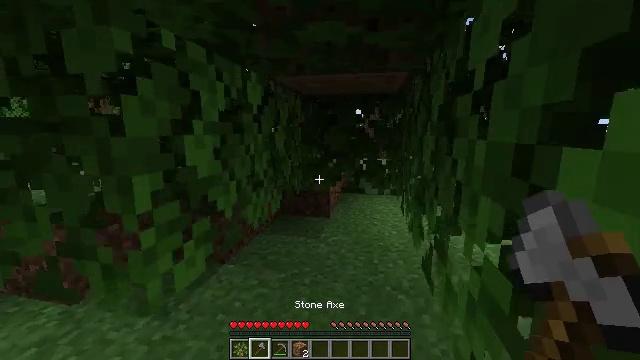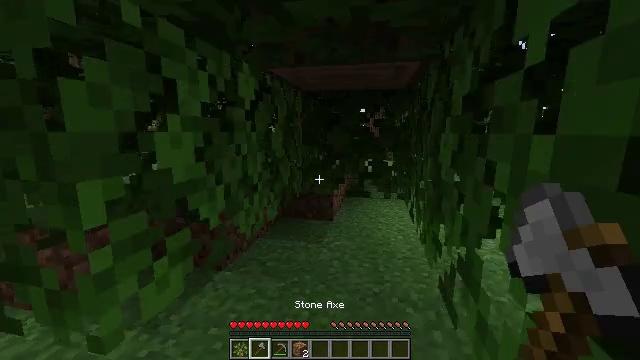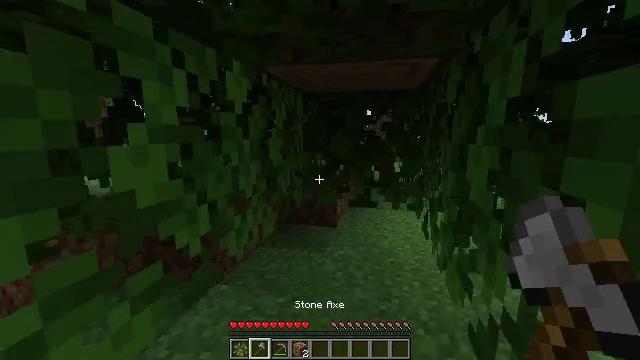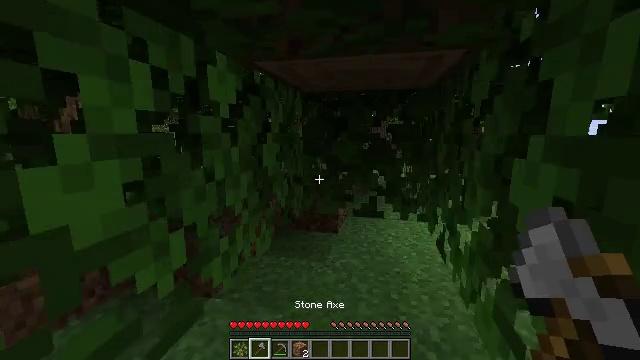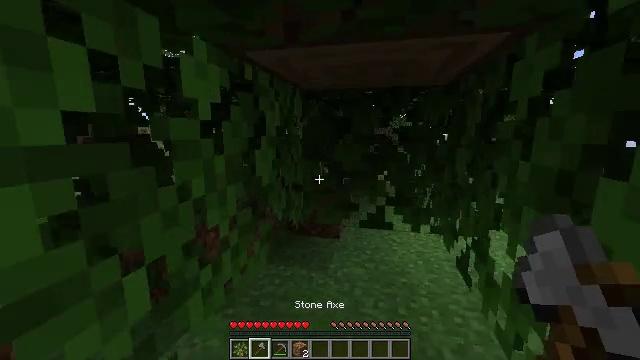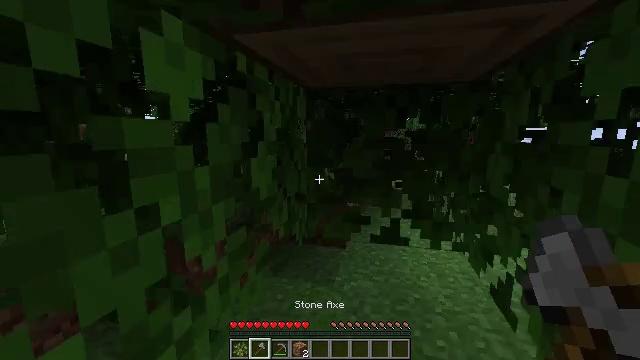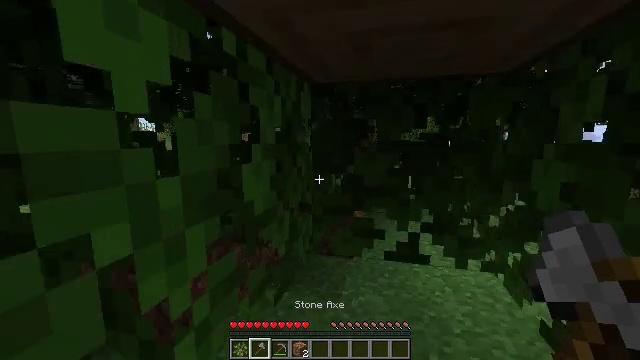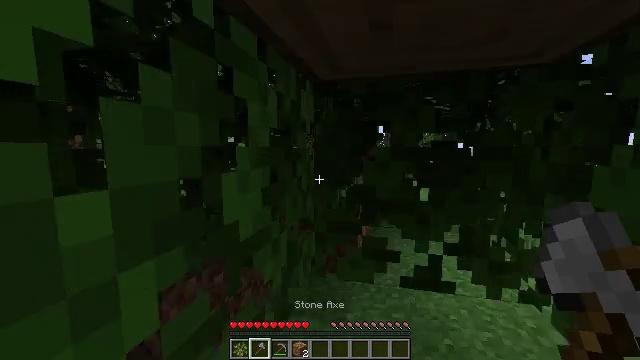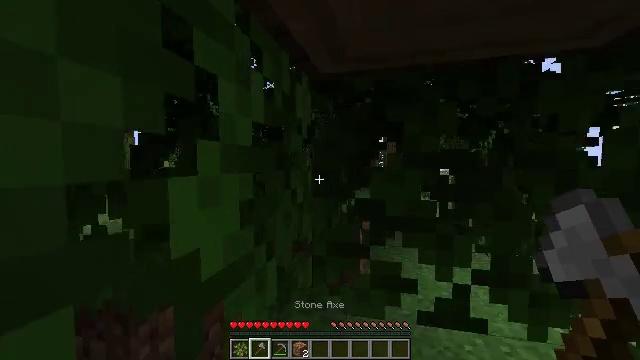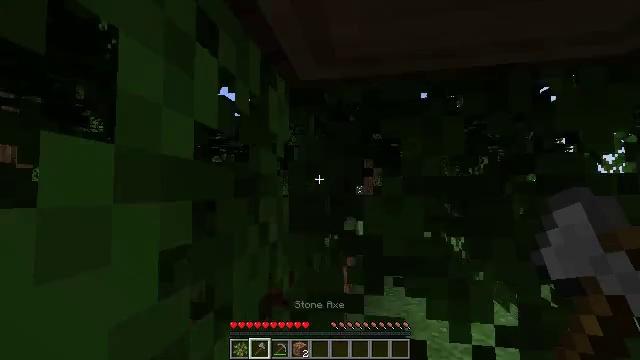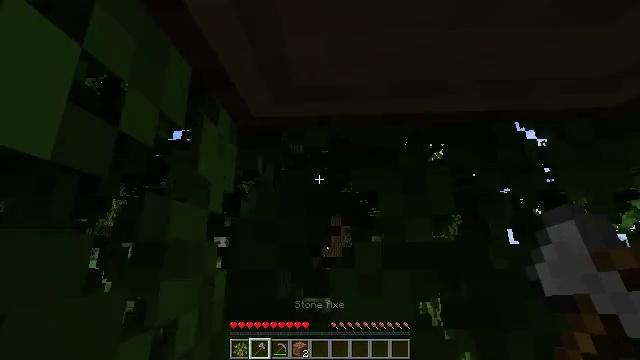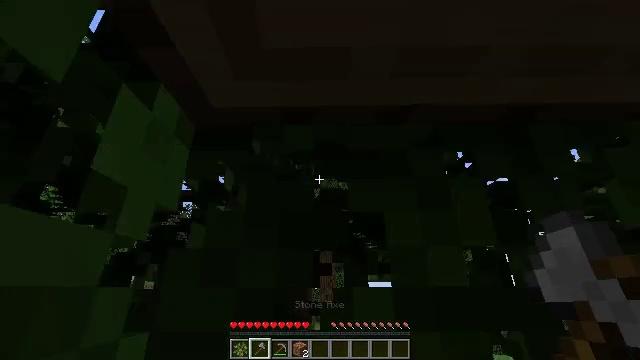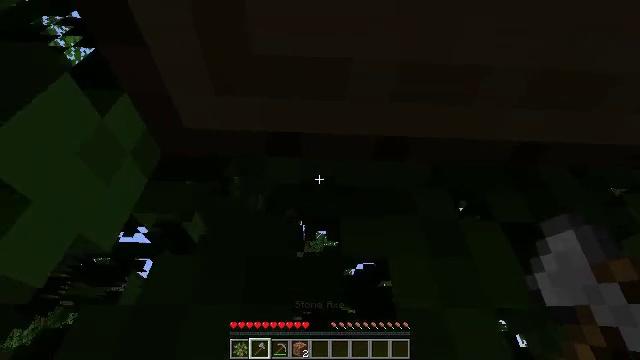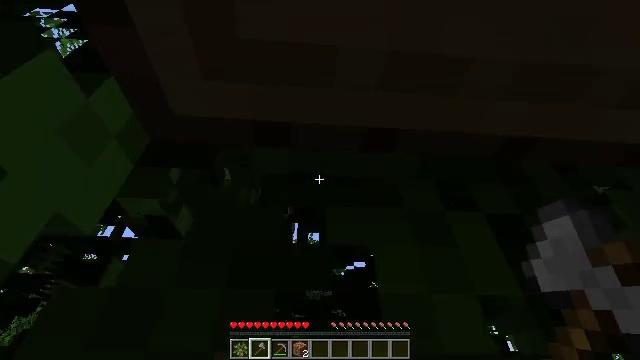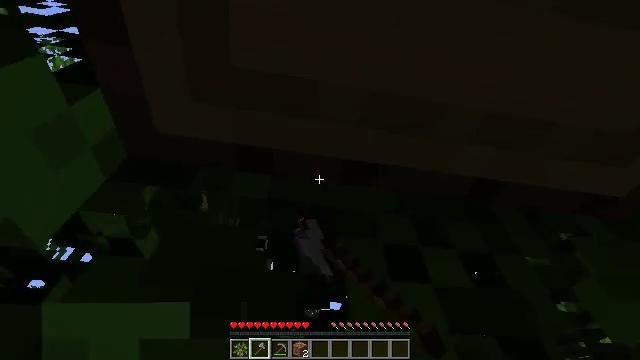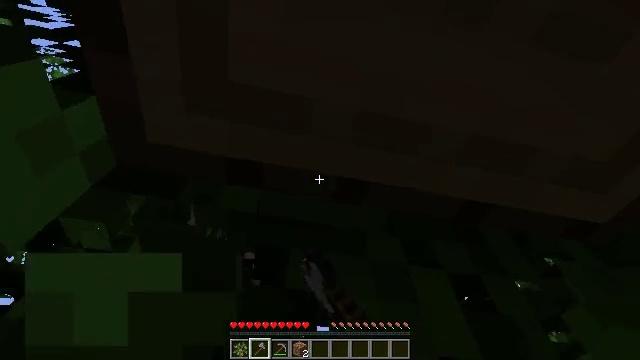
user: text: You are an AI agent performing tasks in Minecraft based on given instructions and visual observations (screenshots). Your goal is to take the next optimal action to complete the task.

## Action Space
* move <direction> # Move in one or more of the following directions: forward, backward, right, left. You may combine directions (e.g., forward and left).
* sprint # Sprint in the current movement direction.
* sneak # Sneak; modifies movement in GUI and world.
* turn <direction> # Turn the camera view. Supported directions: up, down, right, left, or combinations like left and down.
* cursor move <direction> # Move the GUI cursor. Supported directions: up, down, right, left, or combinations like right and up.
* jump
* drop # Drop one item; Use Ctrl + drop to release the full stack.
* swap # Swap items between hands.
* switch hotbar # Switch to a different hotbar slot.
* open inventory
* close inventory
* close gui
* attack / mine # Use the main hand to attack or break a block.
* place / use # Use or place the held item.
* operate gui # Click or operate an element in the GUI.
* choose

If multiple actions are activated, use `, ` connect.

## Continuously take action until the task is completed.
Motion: motion action
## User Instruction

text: Remove oak leaves from branches.
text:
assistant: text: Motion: move forward
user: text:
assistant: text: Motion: move forward
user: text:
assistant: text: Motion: move forward
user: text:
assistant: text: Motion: move forward
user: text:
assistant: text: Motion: move forward
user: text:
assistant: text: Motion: move forward
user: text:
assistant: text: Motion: move forward, turn up
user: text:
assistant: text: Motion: move forward, turn up
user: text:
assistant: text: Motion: move forward, turn right and up
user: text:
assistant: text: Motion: move forward, turn right and up
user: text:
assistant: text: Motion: move forward, turn right and up
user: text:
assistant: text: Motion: turn right and up, attack / mine
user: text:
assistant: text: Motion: turn right and up, attack / mine
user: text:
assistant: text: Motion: turn right and up, attack / mine
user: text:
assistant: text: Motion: turn right and up, attack / mine
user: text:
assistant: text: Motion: turn right and up, attack / mine
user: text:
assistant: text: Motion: turn right and up, attack / mine
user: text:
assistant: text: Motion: turn right and up, attack / mine
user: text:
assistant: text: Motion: turn right and up, attack / mine
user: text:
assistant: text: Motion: attack / mine
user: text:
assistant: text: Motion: attack / mine
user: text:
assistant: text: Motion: attack / mine
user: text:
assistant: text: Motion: attack / mine
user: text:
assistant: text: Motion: attack / mine
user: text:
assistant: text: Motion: attack / mine
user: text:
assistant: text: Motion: attack / mine
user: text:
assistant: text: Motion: attack / mine
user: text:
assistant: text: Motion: attack / mine
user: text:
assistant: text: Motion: attack / mine
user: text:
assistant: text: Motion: attack / mine